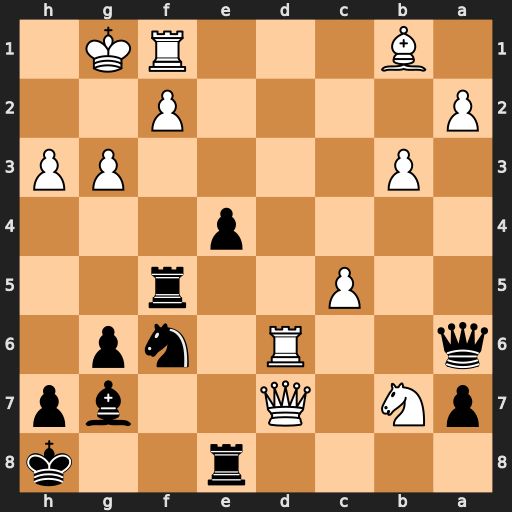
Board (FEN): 4r2k/pN1Q2bp/q2R1np1/2P2r2/4p3/1P4PP/P4P2/1B3RK1
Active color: b
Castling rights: -
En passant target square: -
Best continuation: Qxf1+ Kxf1 Nxd7